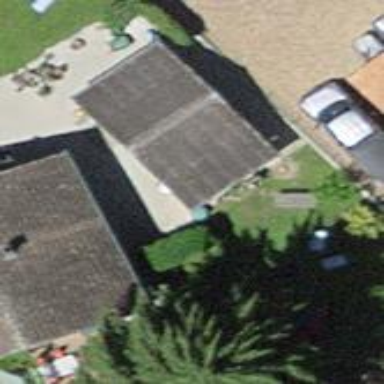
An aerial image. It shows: Shed building.